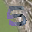
Label: 5